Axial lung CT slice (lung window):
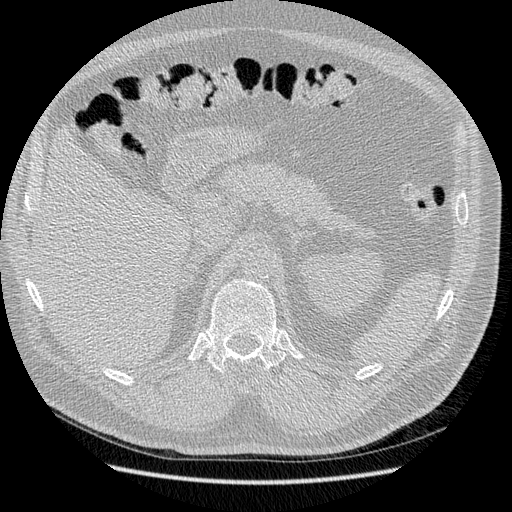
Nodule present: no